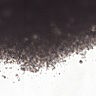
Metastatic tissue present: no